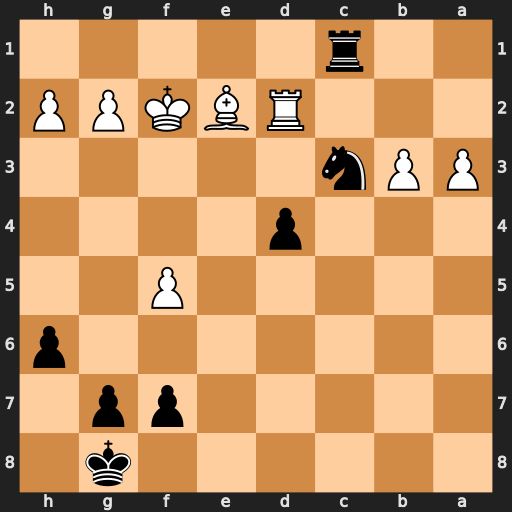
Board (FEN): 6k1/5pp1/7p/5P2/3p4/PPn5/3RBKPP/2r5
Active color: b
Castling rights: -
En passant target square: -
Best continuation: Ne4+ Kf3 Nxd2+